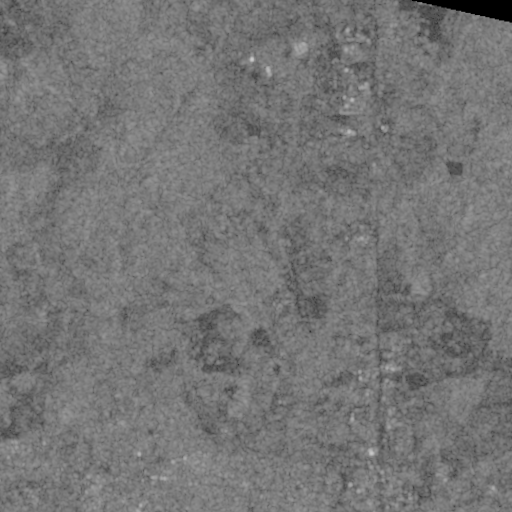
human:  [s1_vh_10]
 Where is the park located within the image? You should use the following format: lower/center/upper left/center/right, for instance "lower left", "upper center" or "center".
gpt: The park is located in the upper right of the image.
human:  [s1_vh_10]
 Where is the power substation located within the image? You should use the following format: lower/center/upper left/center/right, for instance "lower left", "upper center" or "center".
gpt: The power substation is located in the lower left of the image.
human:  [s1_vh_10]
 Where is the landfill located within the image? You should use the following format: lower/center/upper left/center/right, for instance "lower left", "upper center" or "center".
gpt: There is no landfill in the image.

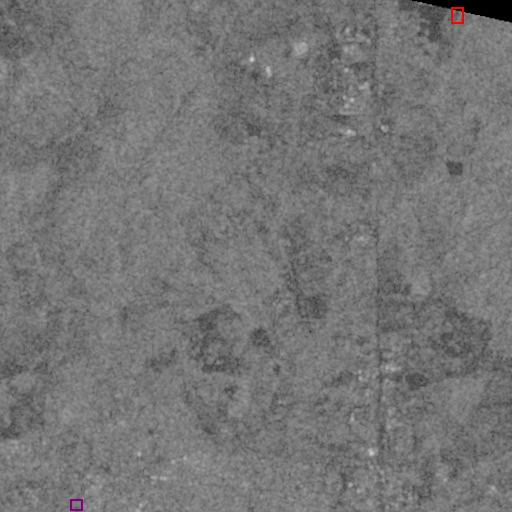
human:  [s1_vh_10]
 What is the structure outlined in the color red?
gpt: The structure outlined in red is a park.
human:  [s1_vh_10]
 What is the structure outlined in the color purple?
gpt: The structure outlined in purple is a power substation.
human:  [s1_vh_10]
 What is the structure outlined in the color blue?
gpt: There is no blue outline.